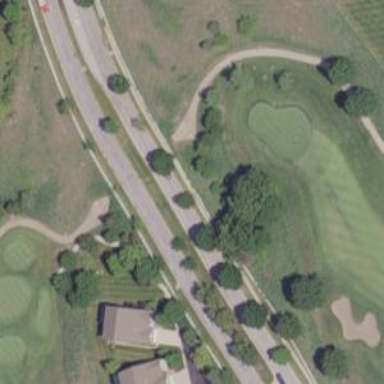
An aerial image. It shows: Service road designated as golf cart path.